Question: I'm new using C# and I'm building a remote control. I got stuck and my code is not compiling. Please I need suggestions and how can I improve my code.
I think its Console.Readline() but I'm not sure how to use it. Also how can change this to 2 primary classes?
'''
public class testRemote
{
public static bool PowerOn(bool powerStatus)
{
if (powerStatus == true)
{
testRemote.DisplayMessage("TV already on");
}
else
{
powerStatus = true;
testRemote.DisplayMessage("TV On, Your Channel is 3 and the Volume is 5");
}
return powerStatus;
}
public static bool PowerOff(bool powerStatus)
{
if (powerStatus == false)
{
testRemote.DisplayMessage("TV already off");
}
else
{
powerStatus = false;
testRemote.DisplayMessage("TV is now off");
}
return powerStatus;
}
public static int VolumeUp(bool powerStat, int vol)
{
if (powerStat == false)
{
testRemote.DisplayMessage("TV is off");
}
else
{
if (vol >= 10)
{
testRemote.DisplayMessage("TV is already on Maximum Volume.");
}
else
{
vol++;
if (vol == 10)
{
testRemote.DisplayMessage("Maximum Volume.");
}
}
}
return vol;
}
public static int VolumeDown(bool powerStat, int vol)
{
if (powerStat == false)
{
testRemote.DisplayMessage("TV is off");
}
else
{
if (vol <= 0)
{
testRemote.DisplayMessage("Sound Muted");
}
else
{
vol--;
if (vol == 0)
{
testRemote.DisplayMessage("Sound Muted");
}
}
}
return vol;
}
public static int ChannelUp(bool powerStat, int channelNo)
{
if (powerStat == false)
{
testRemote.DisplayMessage("TV is off");
}
else
{
if (channelNo < 99)
{
channelNo++;
}
else
{
channelNo = 2;
}
Console.WriteLine("Channel " + channelNo.ToString());
}
return channelNo;
}
public static int ChannelDown(bool powerStat, int channelNo)
{
if (powerStat == false)
{
testRemote.DisplayMessage("TV is off");
}
else
{
if (channelNo == 2)
{
channelNo = 99;
}
else
{
channelNo--;
}
Console.WriteLine("Channel " + channelNo.ToString());
}
return channelNo;
}
public static String SmartMenu(bool powerStat, String md)
{
if (powerStat == false)
{
testRemote.DisplayMessage("TV is off");
}
else
{
testRemote.DisplayMessage("Smart Menu On");
md = "TV";
}
return md;
}
public static String SetSettings(bool powerStat, String md)
{
if (powerStat == false)
{
testRemote.DisplayMessage("TV is off");
}
else
{
testRemote.DisplayMessage("Settings On");
md = "Settings";
}
return md;
}
public static void DisplayMessage(String msg)
{
Console.WriteLine(msg);
}
public static void Banner()
{
Console.WriteLine("Welcome to TV Remote Control");
Console.WriteLine("Please enter your selection");
Console.WriteLine("Power On - turns on your TV");
Console.WriteLine("Power Off - turns off your TV");
Console.WriteLine("Increase volume - turns up the volume");
Console.WriteLine("Decrease volume - turn down the volume");
Console.WriteLine("Channel Up - increments the channel");
Console.WriteLine("Channel Down - decrements the channel");
Console.WriteLine("Smart Menu");
Console.WriteLine("Settings");
Console.WriteLine();
Console.WriteLine("Please enter your selection");
}
public static void Main(String[] args)
{
bool powerOn = false;
int channel = 3;
int volume = 5;
string mode = "TV";
string choice = "Turn On";
string c = Console.ReadLine();
while (choice.ToLower().Equals("Exit".ToLower()) != true)
{
if (choice.ToLower().Equals("Power On".ToLower()) == true)
{
powerOn = testRemote.PowerOn(powerOn);
}
if (choice.ToLower().Equals("Power Off".ToLower()) == true)
{
powerOn = testRemote.PowerOff(powerOn);
}
if (choice.ToLower().Equals("Increase volume".ToLower()) == true)
{
volume = testRemote.VolumeUp(powerOn, volume);
}
if (choice.ToLower().Equals("Decrease volume".ToLower()) == true)
{
volume = testRemote.VolumeDown(powerOn, volume);
}
if (choice.ToLower().Equals("Channel Up".ToLower()) == true)
{
channel = testRemote.ChannelUp(powerOn, channel);
}
if (choice.ToLower().Equals("Channel Down".ToLower()) == true)
{
channel = testRemote.ChannelDown(powerOn, channel);
}
if (choice.ToLower().Equals("Mode TV".ToLower()) == true)
{
mode = testRemote.SmartMenu(powerOn, mode);
}
if (choice.ToLower().Equals("Mode DVD".ToLower()) == true)
{
mode = testRemote.SetSettings(powerOn, mode);
}
Console.WriteLine();
Console.WriteLine();
choice = Console.ReadLine();
}
Console.WriteLine("Thank you for the Remote Controller");
Console.ReadLine();
}
}
'''

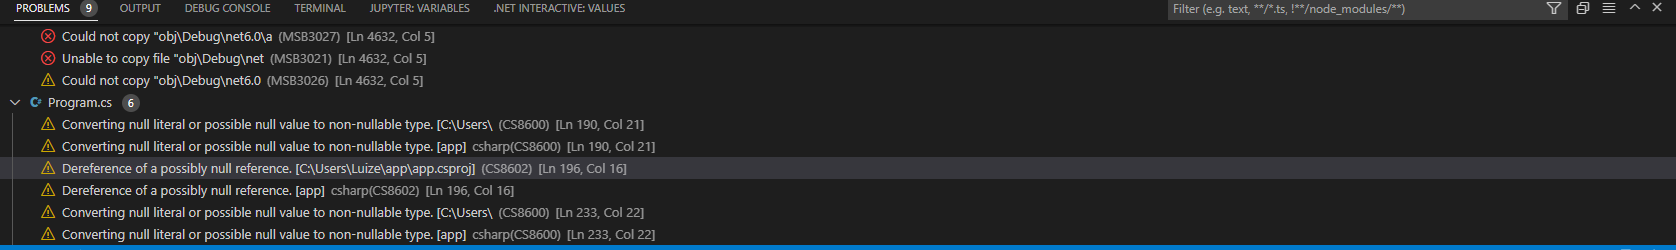
Answer: Since the question is not clear i slightly modified your code, it compiles and runs BUT needs a lot of refactor.
Here is the working code.
'''
using System;
namespace TvRemote
{
public class testRemote
{
public static bool PowerOn(bool powerStatus)
{
if (powerStatus == true)
{
testRemote.DisplayMessage("TV already on");
}
else
{
powerStatus = true;
testRemote.DisplayMessage("TV On, Your Channel is 3 and the Volume is 5");
}
return powerStatus;
}
public static bool PowerOff(bool powerStatus)
{
if (powerStatus == false)
{
testRemote.DisplayMessage("TV already off");
}
else
{
powerStatus = false;
testRemote.DisplayMessage("TV is now off");
}
return powerStatus;
}
public static int VolumeUp(bool powerStat, int vol)
{
if (powerStat == false)
{
testRemote.DisplayMessage("TV is off");
}
else
{
if (vol >= 10)
{
testRemote.DisplayMessage("TV is already on Maximum Volume.");
}
else
{
vol++;
if (vol == 10)
{
testRemote.DisplayMessage("Maximum Volume.");
}
}
}
return vol;
}
public static int VolumeDown(bool powerStat, int vol)
{
if (powerStat == false)
{
testRemote.DisplayMessage("TV is off");
}
else
{
if (vol <= 0)
{
testRemote.DisplayMessage("Sound Muted");
}
else
{
vol--;
if (vol == 0)
{
testRemote.DisplayMessage("Sound Muted");
}
}
}
return vol;
}
public static int ChannelUp(bool powerStat, int channelNo)
{
if (powerStat == false)
{
testRemote.DisplayMessage("TV is off");
}
else
{
if (channelNo < 99)
{
channelNo++;
}
else
{
channelNo = 2;
}
Console.WriteLine("Channel " + channelNo.ToString());
}
return channelNo;
}
public static int ChannelDown(bool powerStat, int channelNo)
{
if (powerStat == false)
{
testRemote.DisplayMessage("TV is off");
}
else
{
if (channelNo == 2)
{
channelNo = 99;
}
else
{
channelNo--;
}
Console.WriteLine("Channel " + channelNo.ToString());
}
return channelNo;
}
public static String SmartMenu(bool powerStat, String md)
{
if (powerStat == false)
{
testRemote.DisplayMessage("TV is off");
}
else
{
testRemote.DisplayMessage("Smart Menu On");
md = "TV";
}
return md;
}
public static String SetSettings(bool powerStat, String md)
{
if (powerStat == false)
{
testRemote.DisplayMessage("TV is off");
}
else
{
testRemote.DisplayMessage("Settings On");
md = "Settings";
}
return md;
}
public static void DisplayMessage(String msg)
{
Console.WriteLine(msg);
}
public static void Banner()
{
Console.WriteLine("Welcome to TV Remote Control");
Console.WriteLine("Please enter your selection");
Console.WriteLine("Power On - turns on your TV");
Console.WriteLine("Power Off - turns off your TV");
Console.WriteLine("Increase volume - turns up the volume");
Console.WriteLine("Decrease volume - turn down the volume");
Console.WriteLine("Channel Up - increments the channel");
Console.WriteLine("Channel Down - decrements the channel");
Console.WriteLine("Smart Menu");
Console.WriteLine("Settings");
Console.WriteLine();
Console.WriteLine("Please enter your selection");
}
public static void Main(String[] args)
{
bool powerOn = false;
int channel = 3;
int volume = 5;
string mode = "TV";
//string choice = "Turn On"; //THIS MUST BE Power On if you want to power on the tv as soon as the app is launched
Banner();
string choice = Console.ReadLine();
while (!choice.ToLower().Equals("Exit".ToLower()))
{
if (choice.ToLower().Equals("Power On".ToLower()) == true)
{
powerOn = testRemote.PowerOn(powerOn);
}
if (choice.ToLower().Equals("Power Off".ToLower()) == true)
{
powerOn = testRemote.PowerOff(powerOn);
}
if (choice.ToLower().Equals("Increase volume".ToLower()) == true)
{
volume = testRemote.VolumeUp(powerOn, volume);
}
if (choice.ToLower().Equals("Decrease volume".ToLower()) == true)
{
volume = testRemote.VolumeDown(powerOn, volume);
}
if (choice.ToLower().Equals("Channel Up".ToLower()) == true)
{
channel = testRemote.ChannelUp(powerOn, channel);
}
if (choice.ToLower().Equals("Channel Down".ToLower()) == true)
{
channel = testRemote.ChannelDown(powerOn, channel);
}
if (choice.ToLower().Equals("Mode TV".ToLower()) == true)
{
mode = testRemote.SmartMenu(powerOn, mode);
}
if (choice.ToLower().Equals("Mode DVD".ToLower()) == true)
{
mode = testRemote.SetSettings(powerOn, mode);
}
Console.WriteLine();
Console.WriteLine();
choice = Console.ReadLine();
}
Console.WriteLine("Thank you for the Remote Controller");
Console.ReadLine();
}
}
}
'''